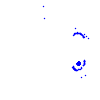
Particle: electron